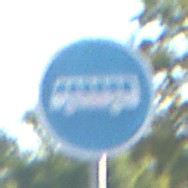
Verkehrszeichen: Busssonderstreifen
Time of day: MorningAfternoon
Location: Outdoor (Urban)
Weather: Clear
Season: NotSpecified
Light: Natural